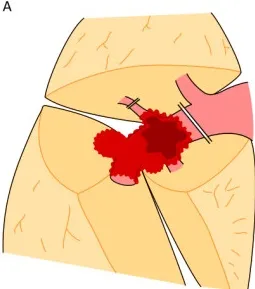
Surgical findings. A: Intraoperative treatment for blood vessels. The tumor invaded the pulmonary trunk on the interlobar surface and also at the root of the posterior ascending branch. The branch was ligated and divided on the peripheral side. The pulmonary trunk was clamped with vascular forceps at the periphery proximal to the bifurcation of the anterior trunk, and the pulmonary trunk was then divided and sutured. The red area indicates the cancer invasion site. The brown area indicates the thrombus in the pulmonary artery. The double lines indicate the division sites of blood vessels.
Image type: pathology (gram)